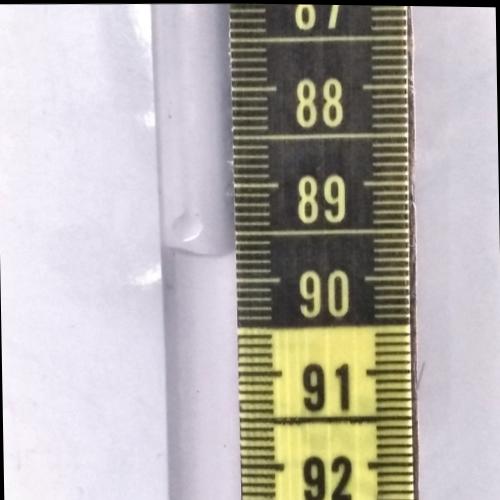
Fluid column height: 89.7 cm